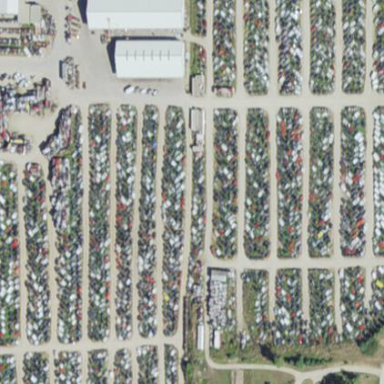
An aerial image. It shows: Industrial area designated as scrap yard.